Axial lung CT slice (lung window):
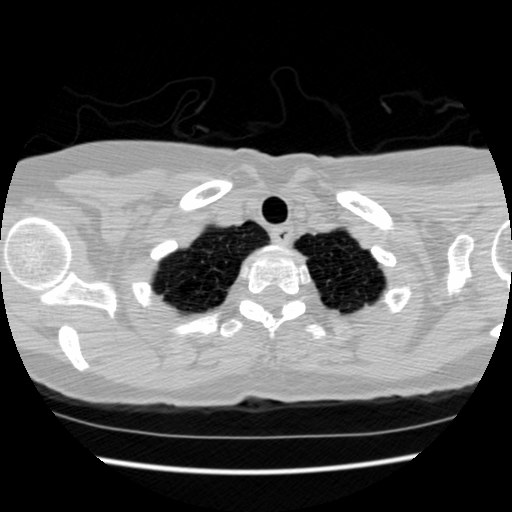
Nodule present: no